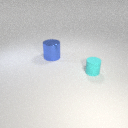
large blue metal cylinder to the left of small cyan rubber cylinder